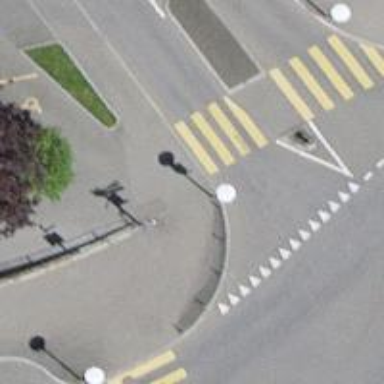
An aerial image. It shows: Bollard barrier.